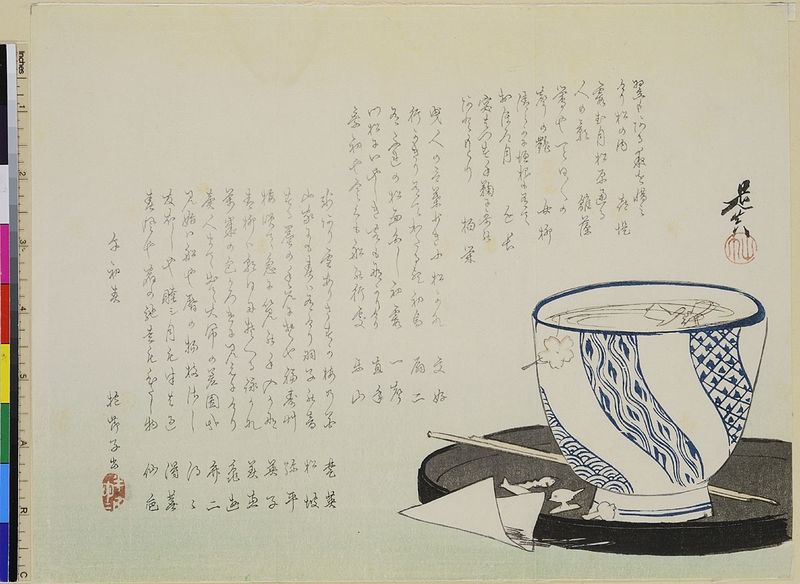
Titel: Sobaschale
Künstler: Shibata Zeshin
Standort: Hamburg
Institution: Museum für Kunst und Gewerbe Hamburg
Schlagwörter: blüte, tablett, holzschnitt, japan, papier, tasse, tee, japanisch, schriftzeichen, druckgraphik, druckgrafik, literatur, chinesisch, gedicht, zeit, farbholzschnitt, stäbchen, essgeschirr, edo, nudeln, reproduktionen, dichtkunst, druckerzeugnisse, essservice